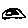
Label: car